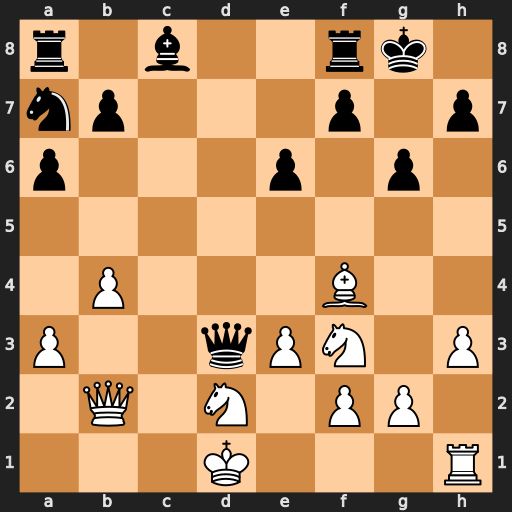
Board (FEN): r1b2rk1/np3p1p/p3p1p1/8/1P3B2/P2qPN1P/1Q1N1PP1/3K3R
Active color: w
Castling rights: -
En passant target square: -
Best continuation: Bh6 f6 Bxf8 Bd7 Bc5